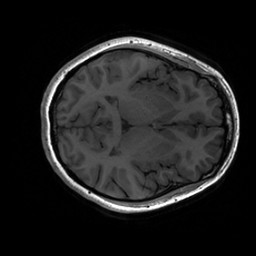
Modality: T1w
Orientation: axial
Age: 21
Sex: female